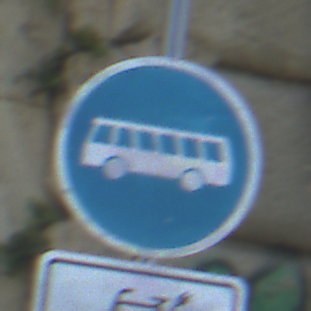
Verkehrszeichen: Busssonderstreifen
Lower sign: EinspurigeFahrzeugeFrei4
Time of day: Midday
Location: Outdoor (Urban)
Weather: Clear
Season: NotSpecified
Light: Natural